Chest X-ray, PA view. Patient: 42 years old, sex F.
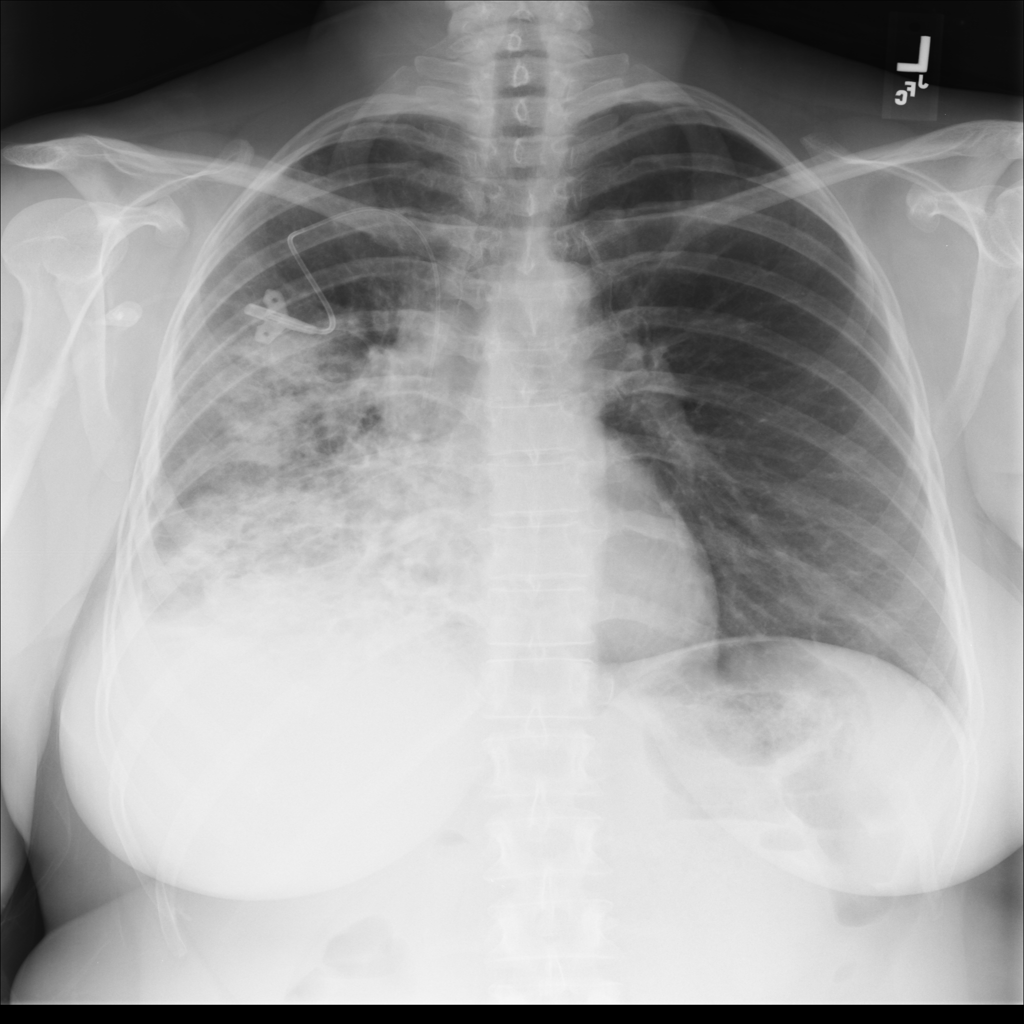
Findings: Consolidation, Infiltration, Nodule